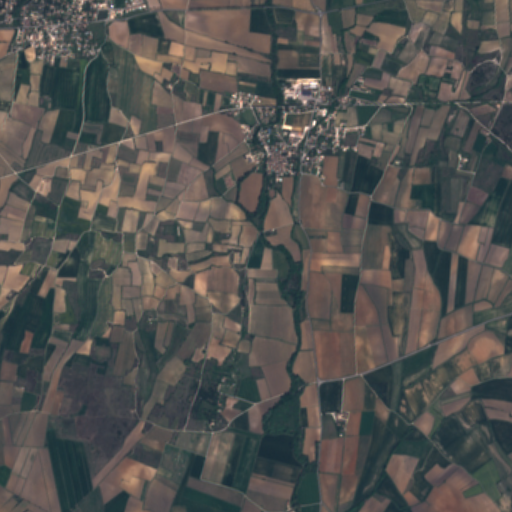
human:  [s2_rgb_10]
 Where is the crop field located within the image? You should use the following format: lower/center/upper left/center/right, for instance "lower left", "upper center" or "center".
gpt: The crop field is located in the lower left of the image.
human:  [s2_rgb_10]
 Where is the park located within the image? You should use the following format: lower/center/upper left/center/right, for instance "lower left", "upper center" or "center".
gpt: The park is located in the upper left of the image.
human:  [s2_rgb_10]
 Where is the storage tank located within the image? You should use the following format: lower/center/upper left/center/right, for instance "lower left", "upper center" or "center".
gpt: The storage tank is located in the upper center of the image.
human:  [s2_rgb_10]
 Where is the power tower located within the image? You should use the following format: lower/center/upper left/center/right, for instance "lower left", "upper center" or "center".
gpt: There is no power tower in the image.